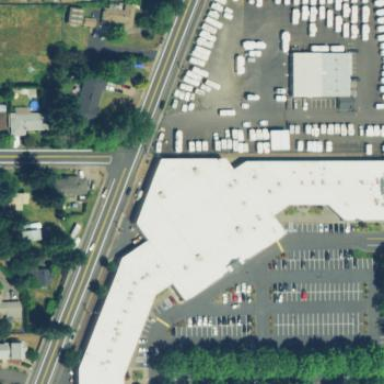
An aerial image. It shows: Retail area with car shop.